Field crop: maize
Growth stage: 2
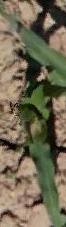
Species: maize